Question: Icons not showing in createBottomTabNavigator in react native. I guess icons are not rendering. I tried the following code. Getting the following result after executing the code. Try to use the <URL> icons in the code but none of the icons is set properly.

'''
import React from 'react';
import { Text, View } from 'react-native';
import { createBottomTabNavigator, createAppContainer } from 'react-navigation';
import Icon from 'react-native-vector-icons/Ionicons';
class HomeScreen extends React.Component {
render() {
return (
<View style={{ flex: 1, justifyContent: 'center', alignItems: 'center' }}>
<Text>Home!</Text>
</View>
);
}
}
const TabNavigator = createBottomTabNavigator({
Home: {
screen:HomeScreen,
navigationOptions: {
tabBarIcon: ({ focused, tintColor })=> <Icon name="ios-mail" color={tintColor} size={14}/>
},
},
tabBarOptions: {
showLabel: false,
activeTintColor: '#0a0a0a',
style: {
backgroundColor: '#f7f7f7',
height: 30,
borderTopWidth: 1,
borderTopColor: 'red'
}
}
});
export default createAppContainer(TabNavigator);
'''
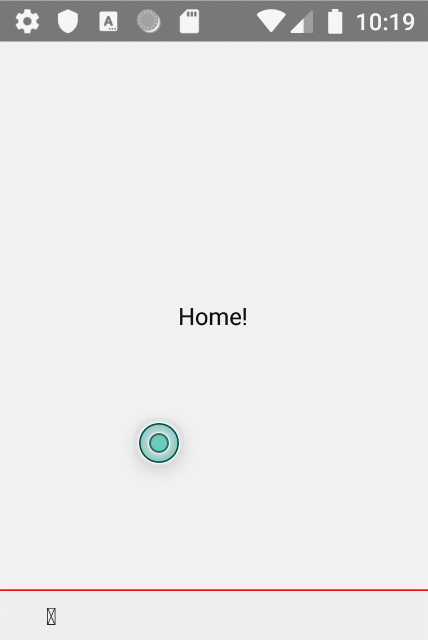
Answer: run this command again
This works fine with my project